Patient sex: F
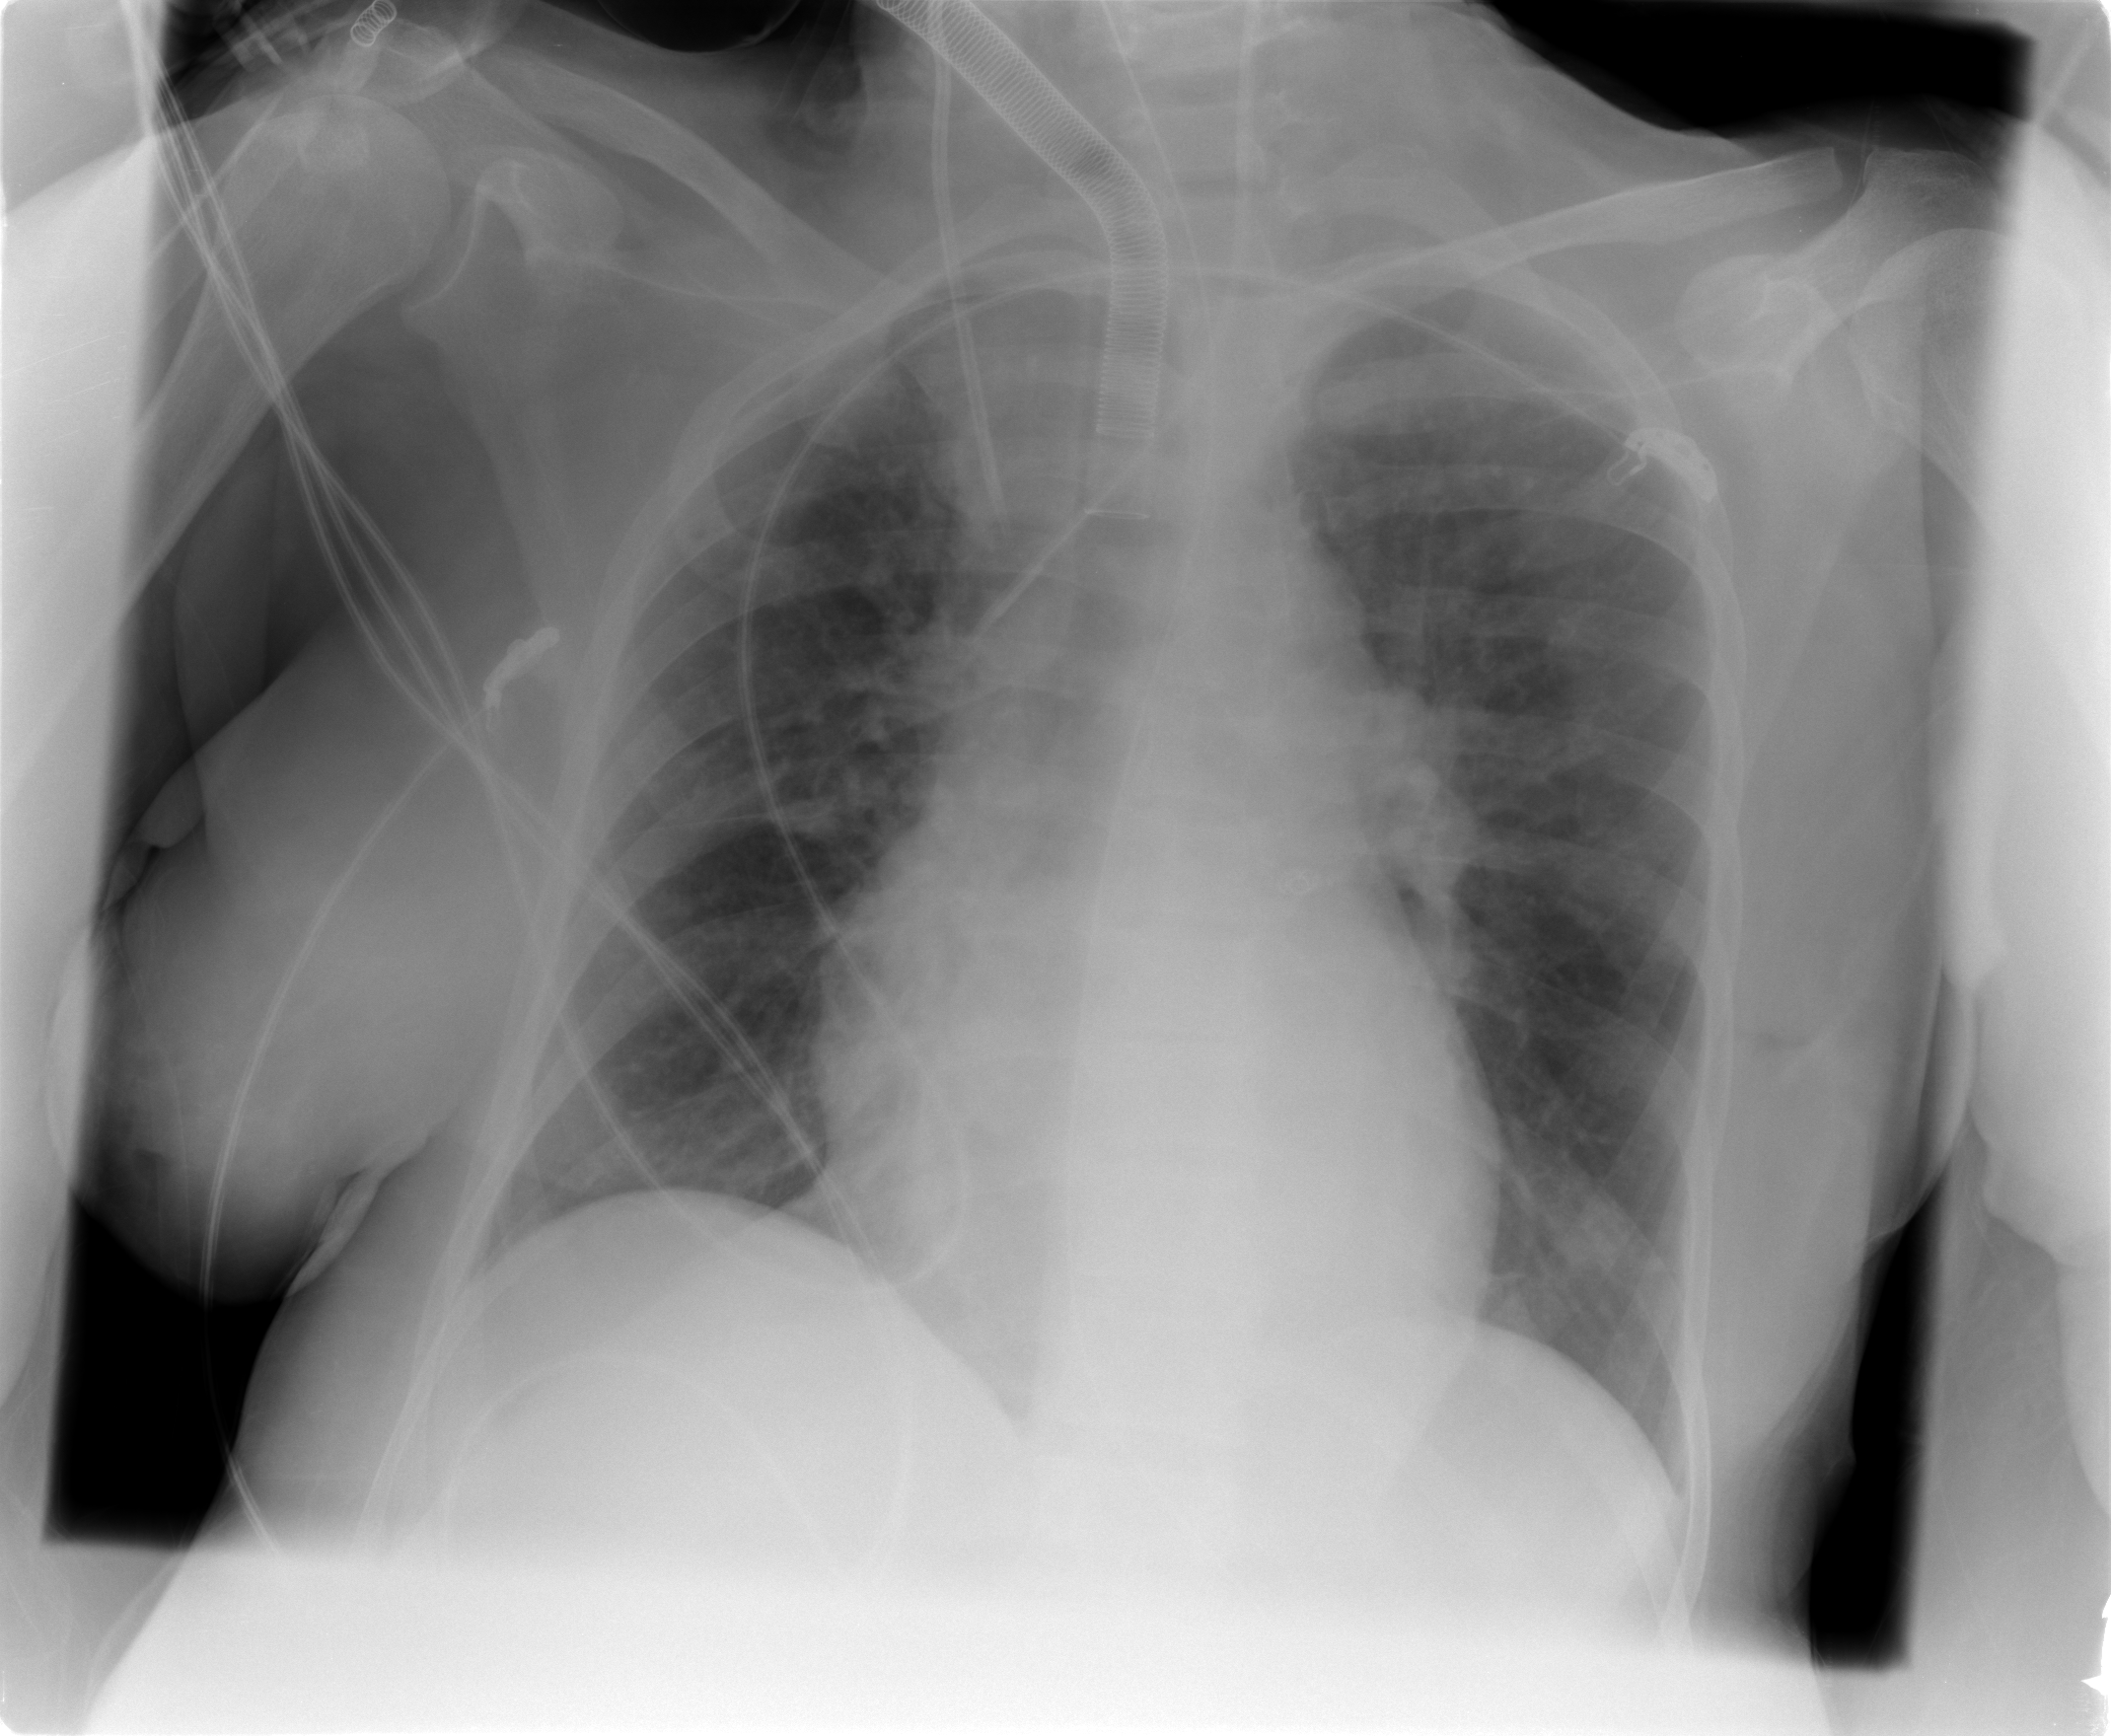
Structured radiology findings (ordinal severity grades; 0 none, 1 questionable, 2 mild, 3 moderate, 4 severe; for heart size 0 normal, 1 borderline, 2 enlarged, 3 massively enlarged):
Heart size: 2
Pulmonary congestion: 2
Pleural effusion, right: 1
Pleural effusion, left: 1
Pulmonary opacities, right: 0
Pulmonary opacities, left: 0
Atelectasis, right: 2
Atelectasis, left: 2